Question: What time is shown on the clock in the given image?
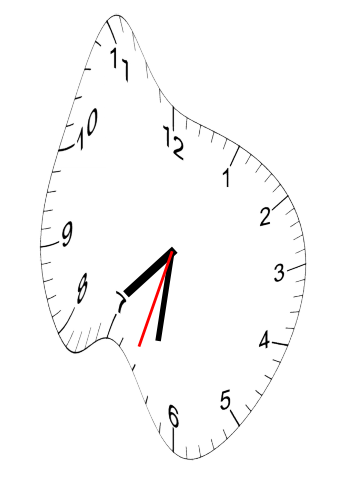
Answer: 07:31:33